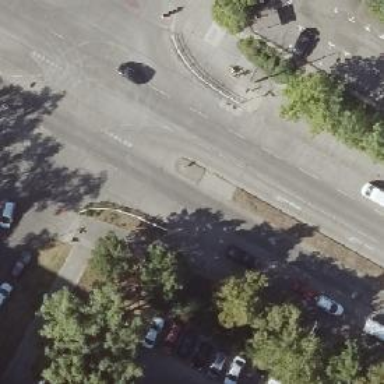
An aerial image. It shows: Uncontrolled road crossing with pedestrian island.